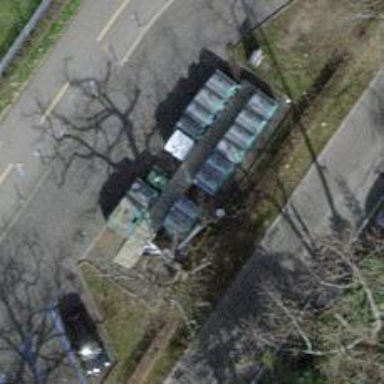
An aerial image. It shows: Recycling container for recycling.